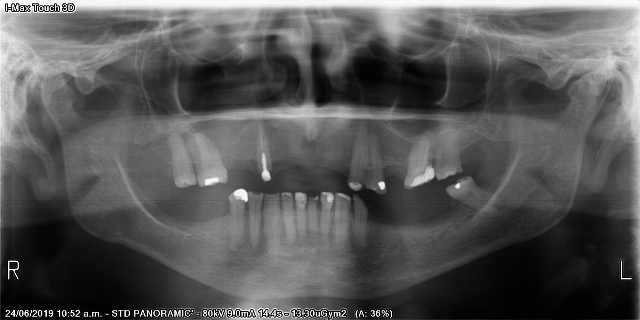
adult